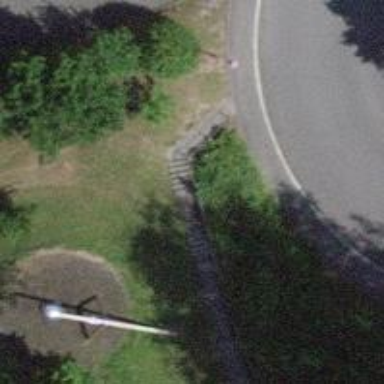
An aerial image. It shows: Road with steps.